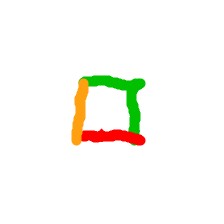
Shape: square